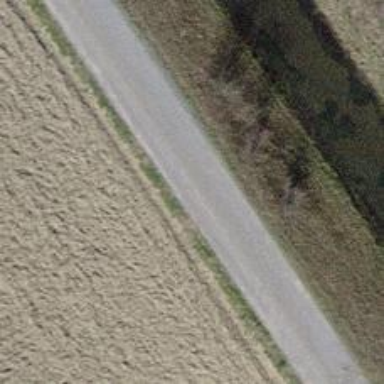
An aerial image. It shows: Track with fine gravel surface graded as grade 2.